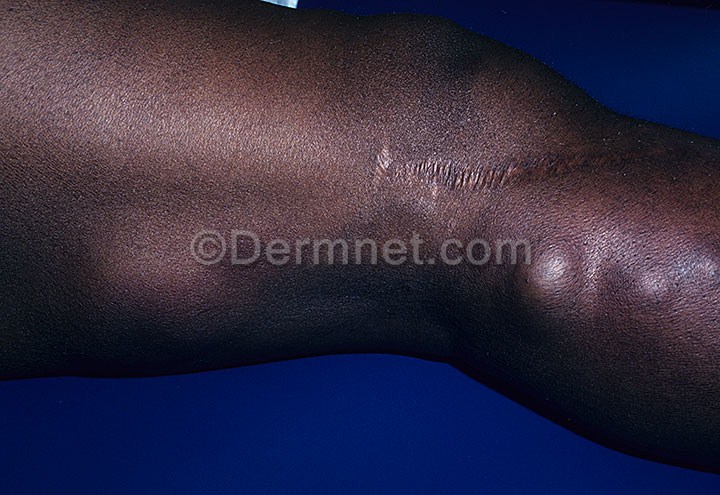
Disease: Vascular Tumors